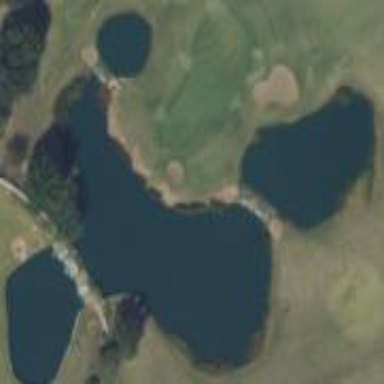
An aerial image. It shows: Water hazard on golf course. The hazard is natural water feature.